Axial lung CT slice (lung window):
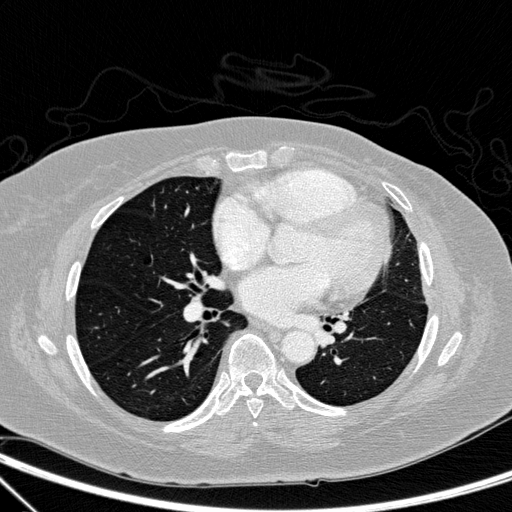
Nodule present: no